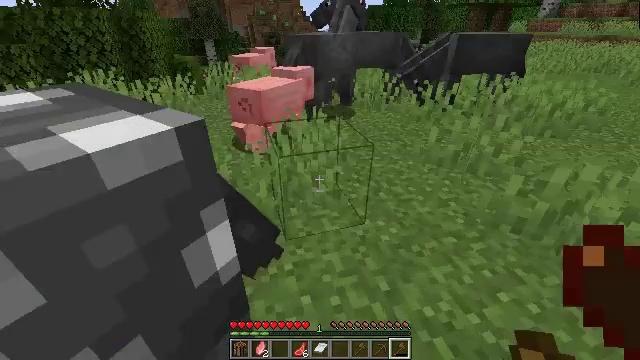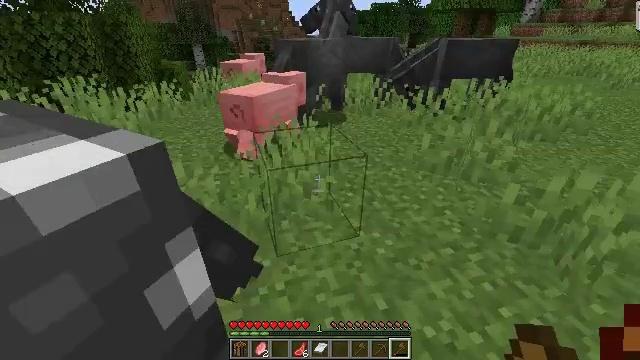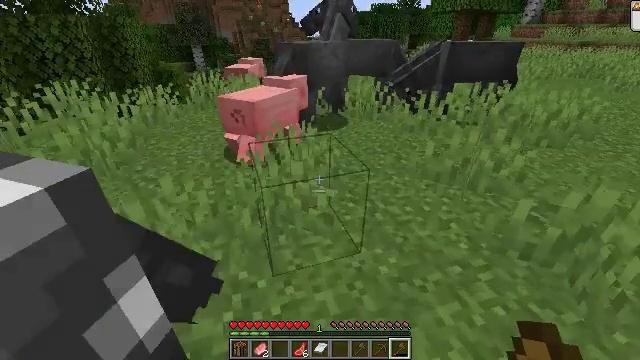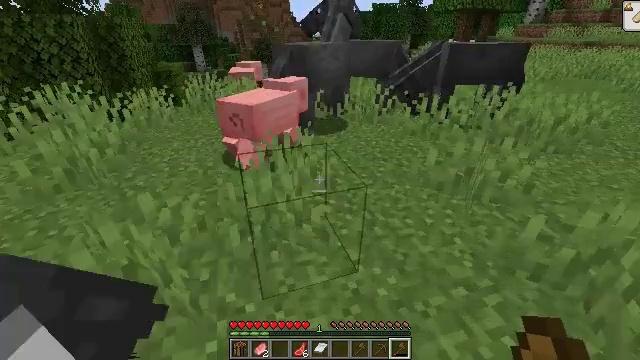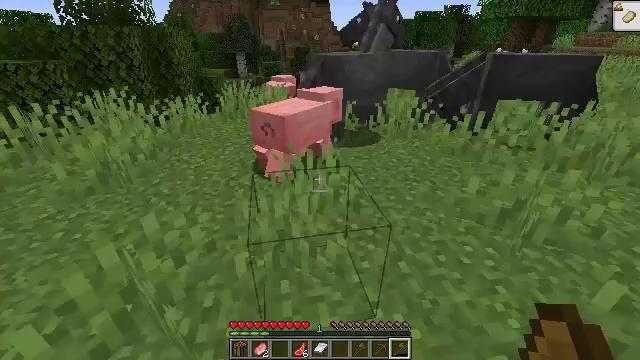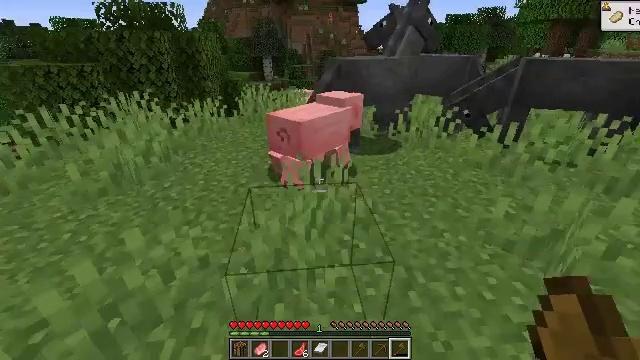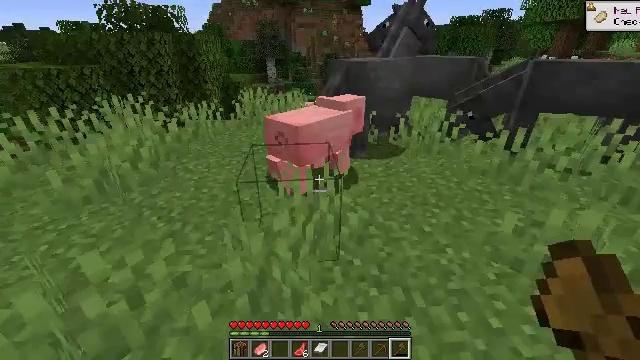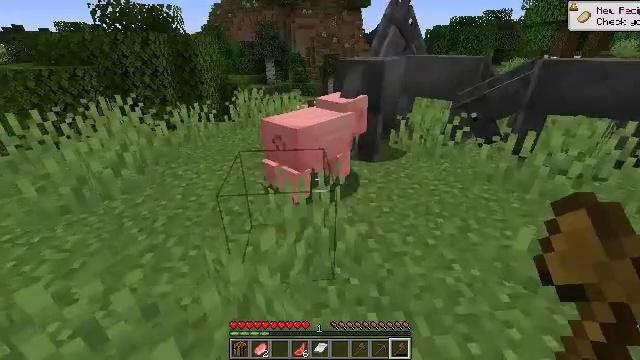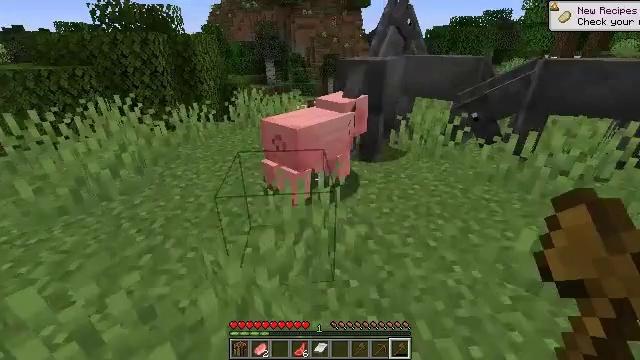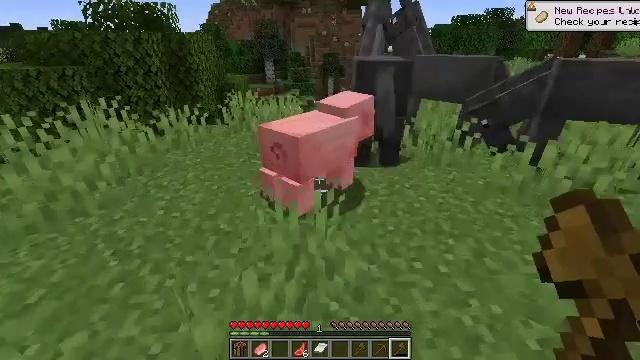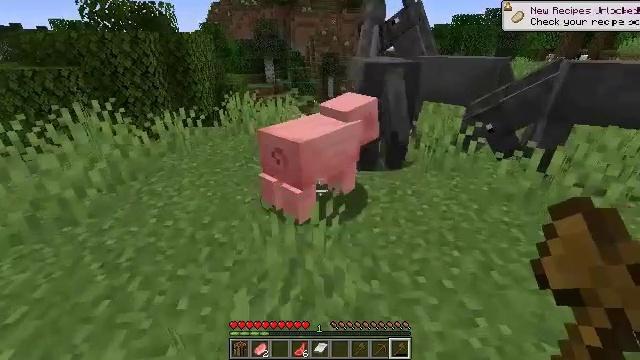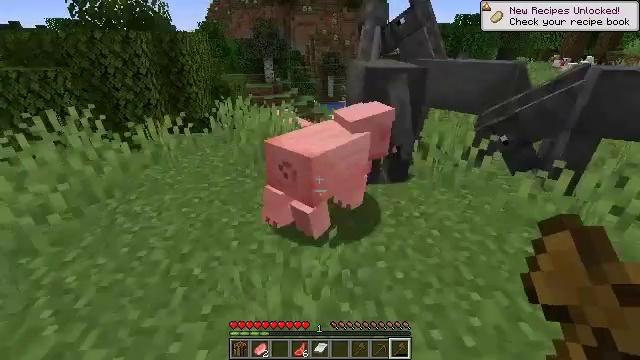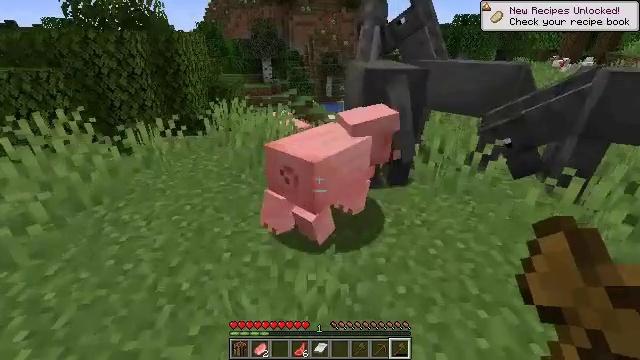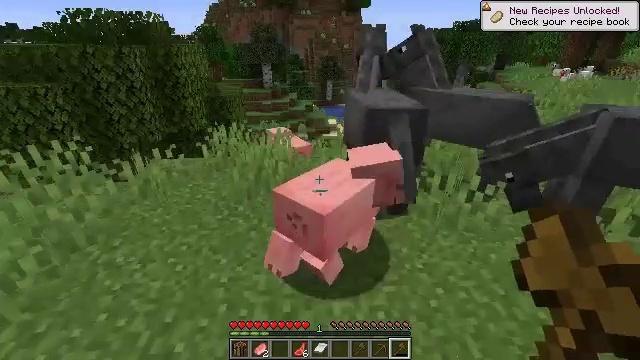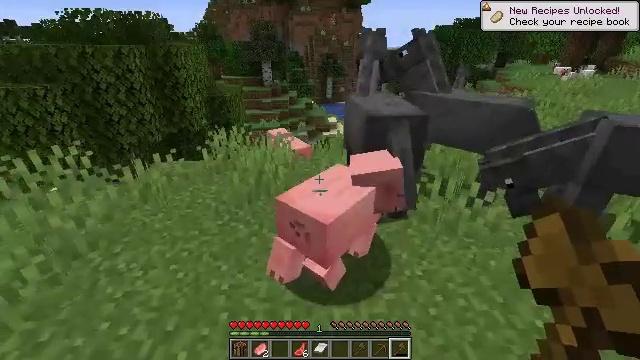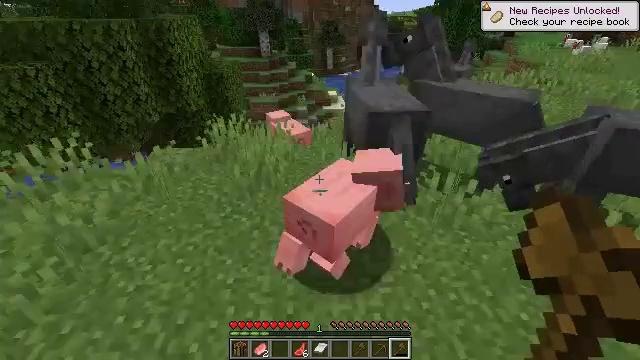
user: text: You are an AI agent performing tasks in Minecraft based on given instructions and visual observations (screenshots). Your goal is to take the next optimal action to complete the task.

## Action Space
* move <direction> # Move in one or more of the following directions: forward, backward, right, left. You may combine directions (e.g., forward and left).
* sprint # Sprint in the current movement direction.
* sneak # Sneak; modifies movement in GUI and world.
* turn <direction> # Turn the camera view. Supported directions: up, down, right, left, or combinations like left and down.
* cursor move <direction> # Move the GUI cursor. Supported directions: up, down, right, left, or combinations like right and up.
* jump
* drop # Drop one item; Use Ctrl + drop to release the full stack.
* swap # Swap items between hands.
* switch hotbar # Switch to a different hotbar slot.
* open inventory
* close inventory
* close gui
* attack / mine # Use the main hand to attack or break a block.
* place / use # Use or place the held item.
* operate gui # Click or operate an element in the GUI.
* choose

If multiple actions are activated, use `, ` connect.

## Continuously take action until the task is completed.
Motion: motion action
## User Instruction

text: Kill the pig.
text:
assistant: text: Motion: move forward, turn right
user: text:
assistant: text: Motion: move forward and move right
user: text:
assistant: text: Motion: move forward and move right
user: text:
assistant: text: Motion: move forward and move right, turn left and up
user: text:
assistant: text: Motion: move forward and move right, turn left
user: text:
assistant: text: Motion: move forward
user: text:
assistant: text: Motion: move forward
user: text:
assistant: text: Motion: move forward
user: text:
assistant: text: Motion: move forward
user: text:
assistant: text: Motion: move forward
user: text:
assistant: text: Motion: move forward
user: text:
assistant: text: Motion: move forward
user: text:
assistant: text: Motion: move forward, jump
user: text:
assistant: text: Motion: move forward, jump
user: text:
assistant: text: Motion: move forward, turn down, jump
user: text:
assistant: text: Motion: move forward, turn down, jump
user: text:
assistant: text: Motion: move forward, turn down, jump
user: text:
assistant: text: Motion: turn right and down
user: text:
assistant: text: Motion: turn right and down
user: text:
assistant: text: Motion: move back, turn right and down
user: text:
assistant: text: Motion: move back
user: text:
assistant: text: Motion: move back, turn right and up, attack / mine
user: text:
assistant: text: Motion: move back, turn right and up, attack / mine
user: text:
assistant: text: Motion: move back, turn right and up, attack / mine
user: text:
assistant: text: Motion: move back, turn up
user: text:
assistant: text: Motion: move back
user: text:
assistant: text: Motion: move back
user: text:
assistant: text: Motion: no_op
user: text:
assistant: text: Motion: no_op
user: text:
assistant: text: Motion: move forward